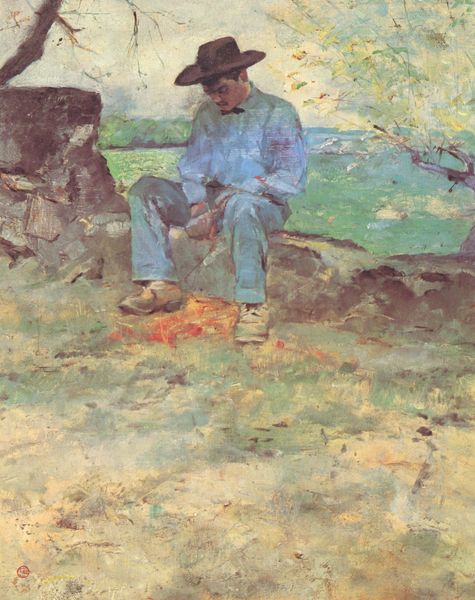
Titel: Der junge Routy in Céleyran
Künstler: Henri de Toulouse-Lautrec
Standort: Albi
Institution: Musée Toulouse-Lautrec
Schlagwörter: baum, blau, blätter, felsen, gemälde, hand, himmel, kopf, laub, mann, meer, schatten, wasser, weiß, wolken, bäume, gelb, grün, impressionismus, landschaft, ocker, sand, sitzen, ufer, äste, braun, grau, hell, hintergrund, holz, hut, licht, orange, schwarz, türkis, vordergrund, blick, gras, rasen, rot, tier, wiese, wolke, beige, schleife, hemd, hose, jung, falten, stein, steine, hände, portrait, ast, erde, feld, felder, natur, stamm, strauch, weide, zweige, busch, einsam, sonne, wiesen, boden, sitzend, sanft, traurig, wald, garten, beine, sommer, ruhe, schlafend, schuhe, arbeiten, nachmittag, trocken, warm, fels, sonnenlicht, mauer, farbe, violett, hof, pause, rast, amerika, fluß, freizeit, jeans, muse, deutsch, gesenkt, allein, junge, nachdenklich, warten, graun, fliege, krempe, masche, frühling, bauer, hängen, denken, zweig, schuh, sonnig, sonntag, spähne, späne, bluten, rain, slevogt, himel, schnitzer, schnitzen, obstgarten, mann mit hut, pastel, mäuerchen, putzen, van gogh, cowboy, sinnen, cowboyhut, ausschütten, blaues hemd, americain, jeanshose, ausgeschüttet, goucho, jardinier, jeanshemnd, jeansstoff, kine, max slevogt, 19